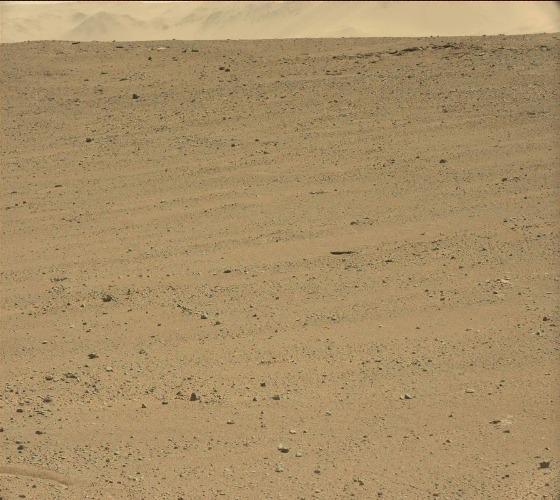
Terrain classes present: Bedrock, Gravel / Sand / Soil, Sky / Distant Mountains